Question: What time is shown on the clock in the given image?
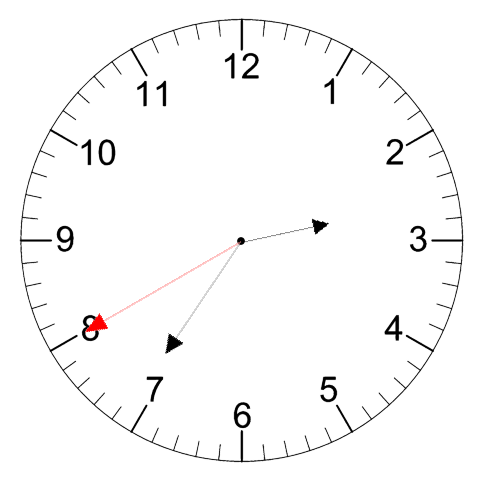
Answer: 02:35:40